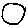
Label: circle